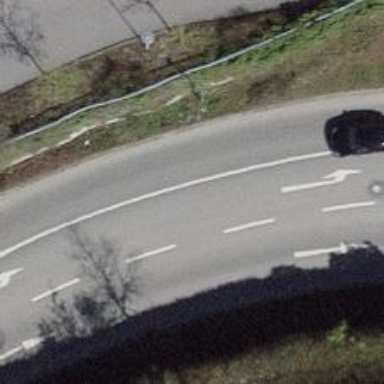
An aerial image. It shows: Secondary road with asphalt surface.